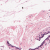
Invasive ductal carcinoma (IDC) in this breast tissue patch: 0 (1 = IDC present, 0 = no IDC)